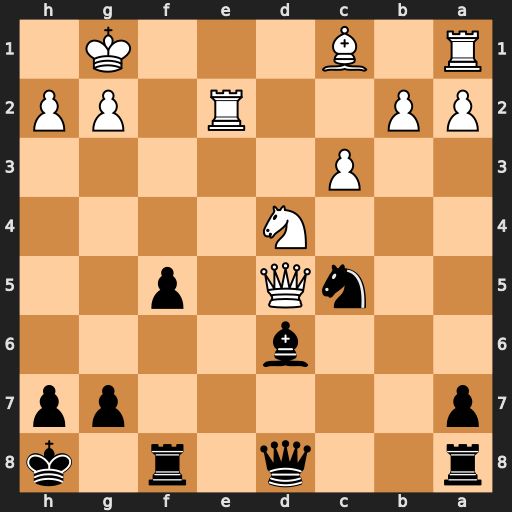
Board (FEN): r2q1r1k/p5pp/3b4/2nQ1p2/3N4/2P5/PP2R1PP/R1B3K1
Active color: b
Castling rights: -
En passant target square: -
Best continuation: Bxh2+ Kxh2 Qxd5